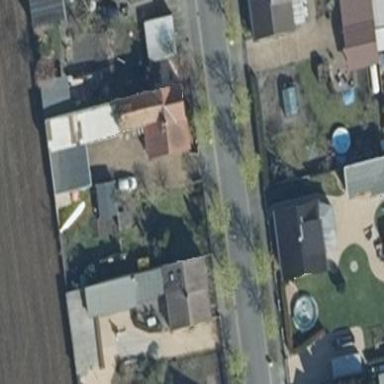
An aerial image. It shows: Simple house.